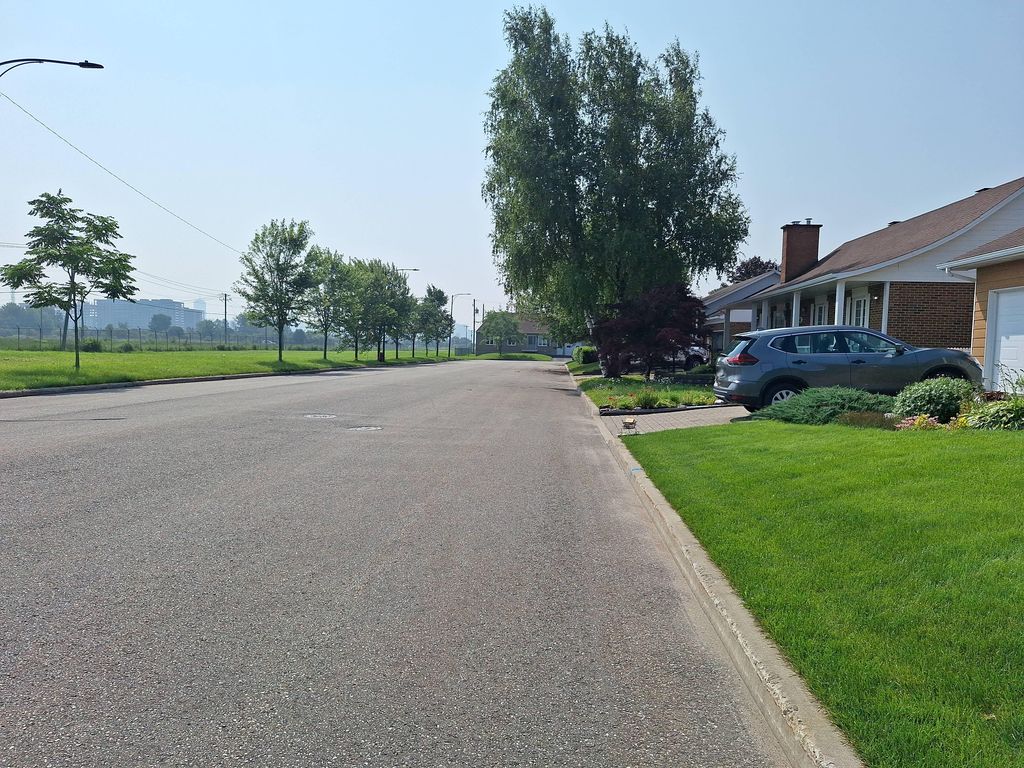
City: quebec_city